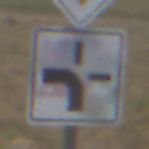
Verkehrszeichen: VerlaufVorfahrtsstrasse1
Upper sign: Vorfahrtsstrasse
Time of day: Midday
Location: Outdoor (Nature)
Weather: PartlyCloudy
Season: NotSpecified
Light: Natural